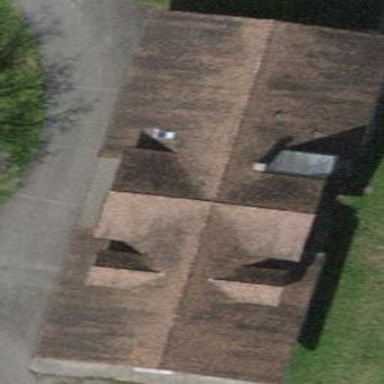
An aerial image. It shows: Detached building.